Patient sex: M
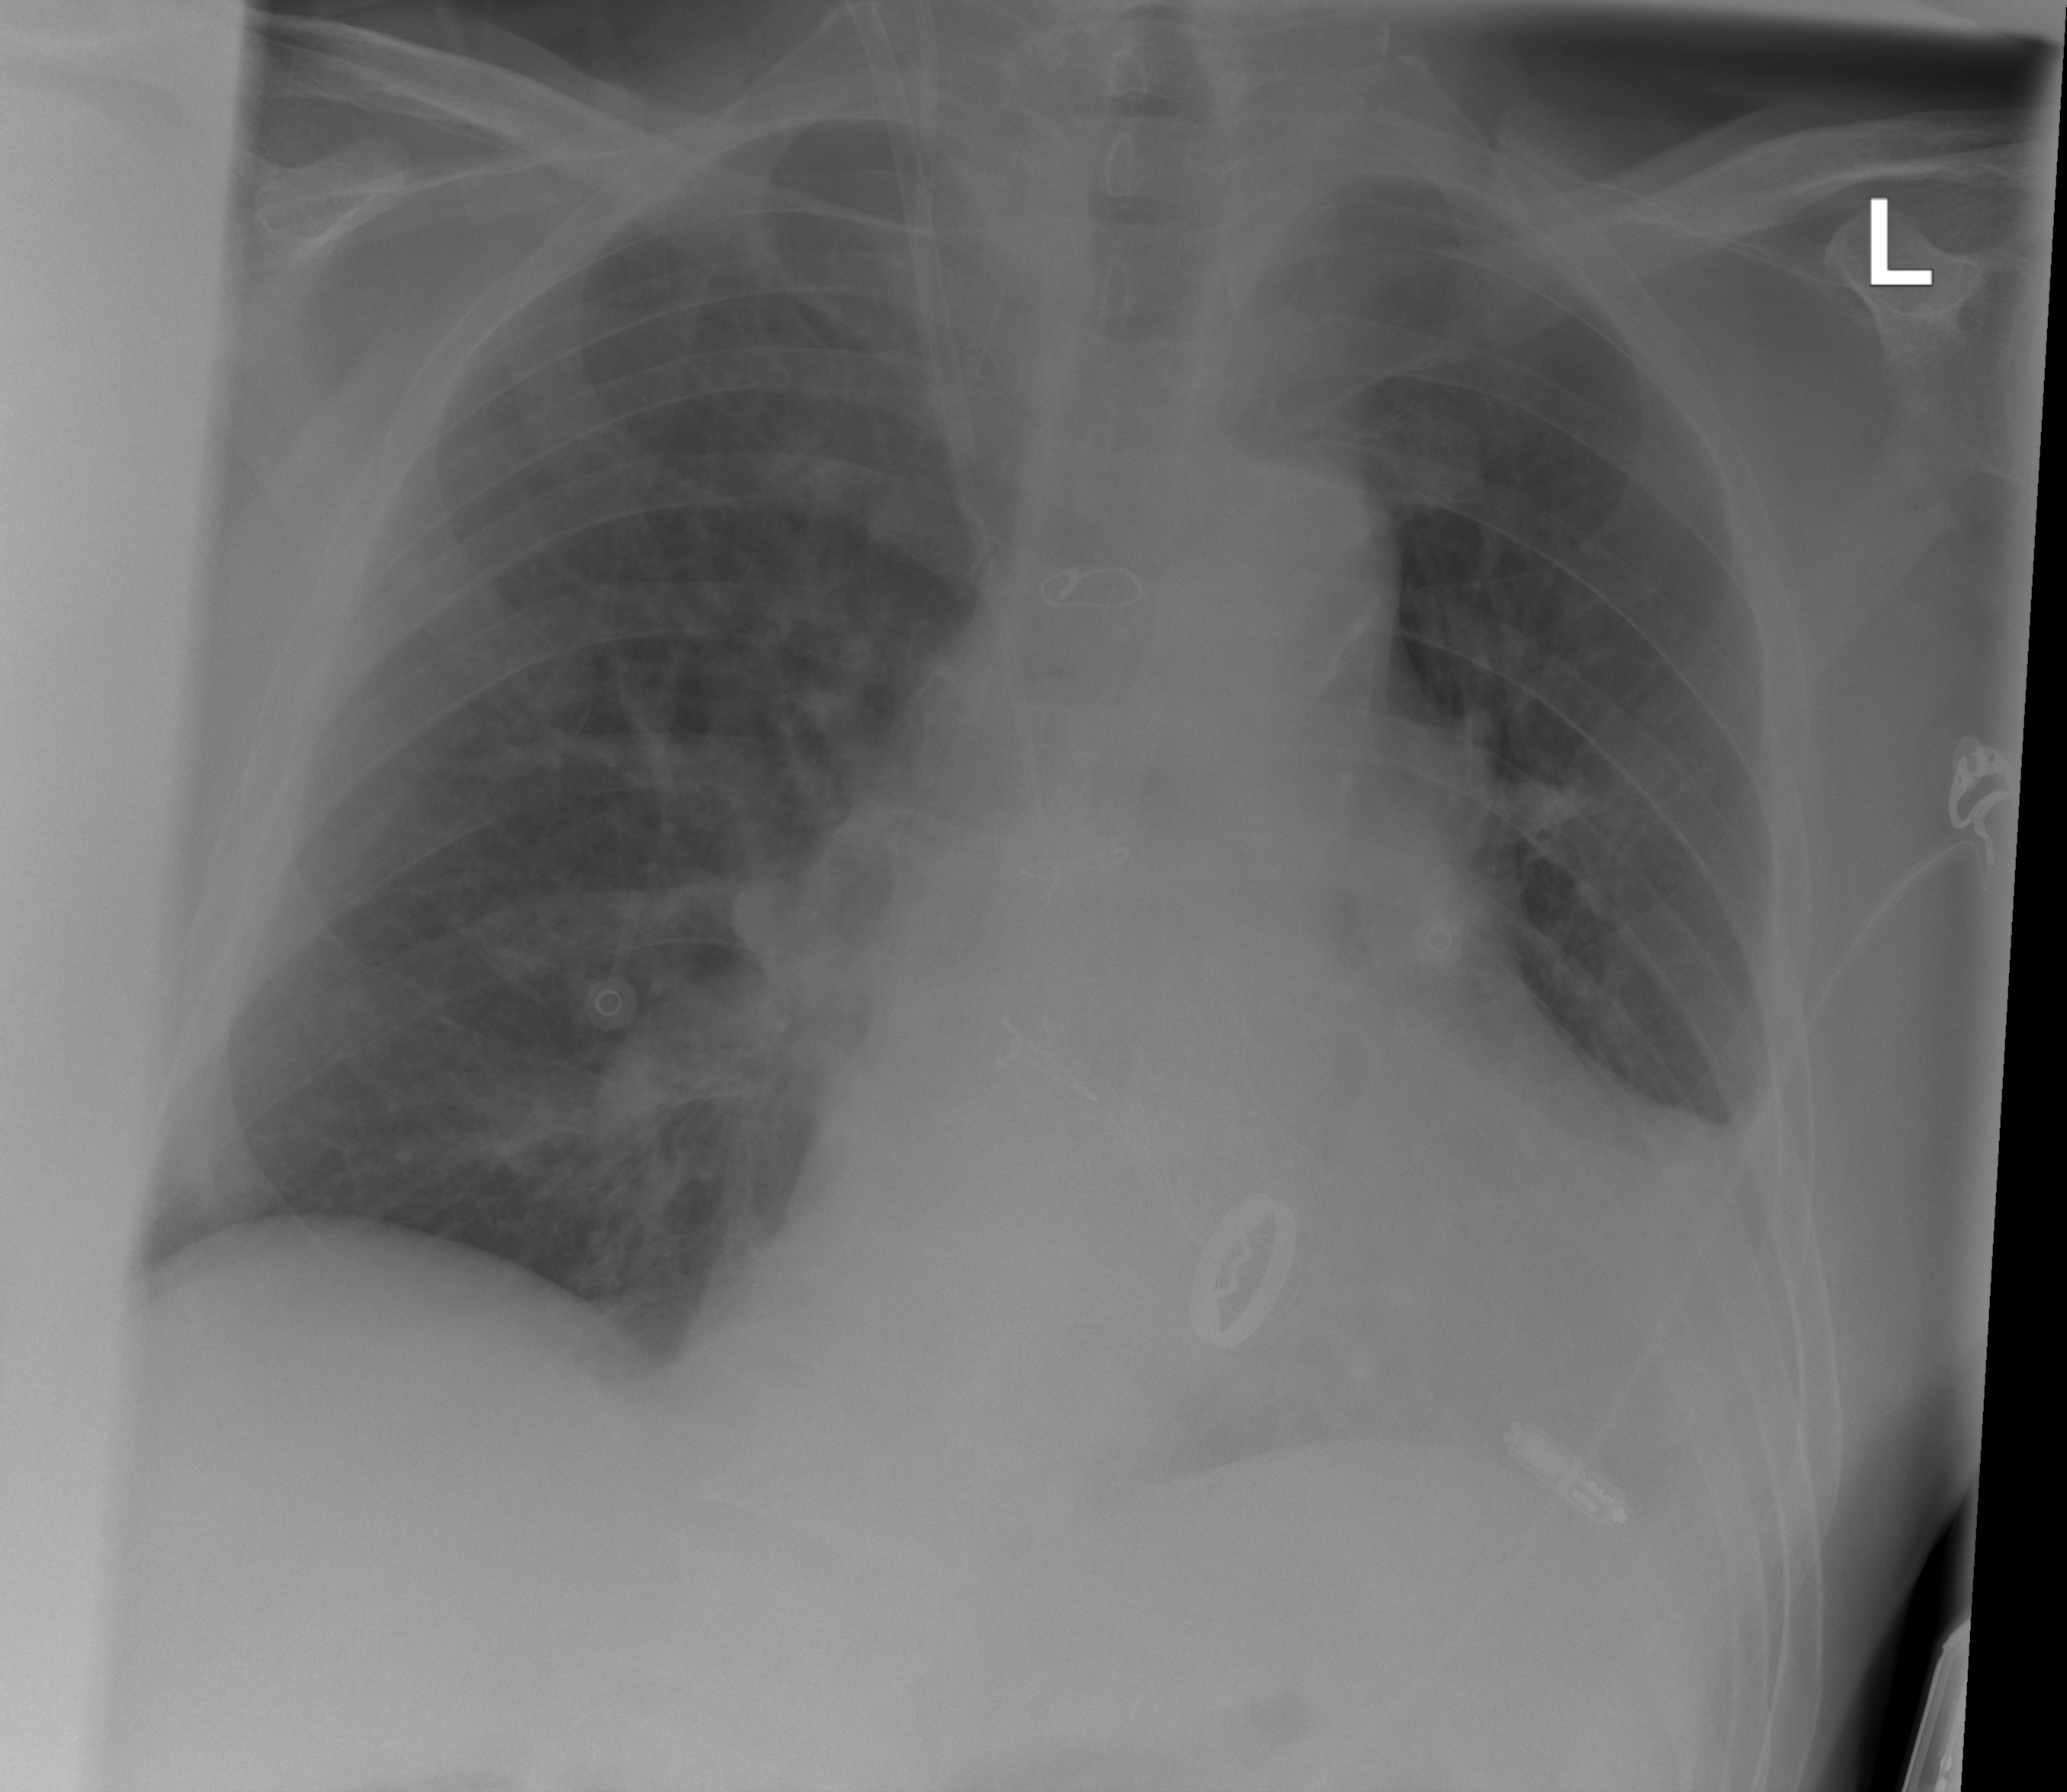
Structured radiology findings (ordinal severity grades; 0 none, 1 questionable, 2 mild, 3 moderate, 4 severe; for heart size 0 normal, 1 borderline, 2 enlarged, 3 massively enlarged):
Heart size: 2
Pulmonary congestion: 2
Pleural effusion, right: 0
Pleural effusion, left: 3
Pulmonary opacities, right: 0
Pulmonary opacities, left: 2
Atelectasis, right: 0
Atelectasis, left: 3